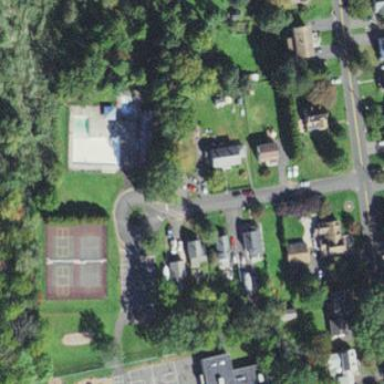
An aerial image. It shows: Recreation ground.